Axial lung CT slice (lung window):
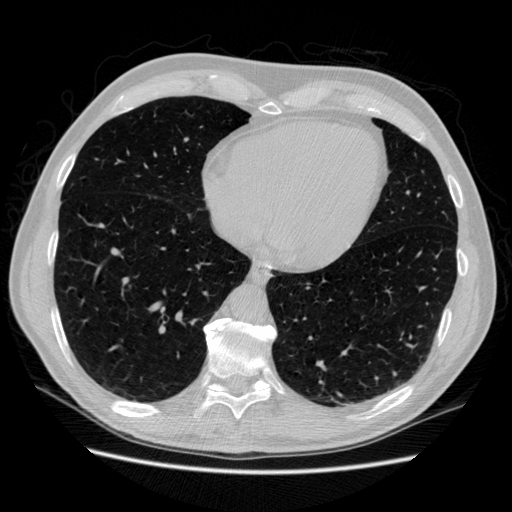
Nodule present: no